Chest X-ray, PA view. Patient: 71 years old, sex M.
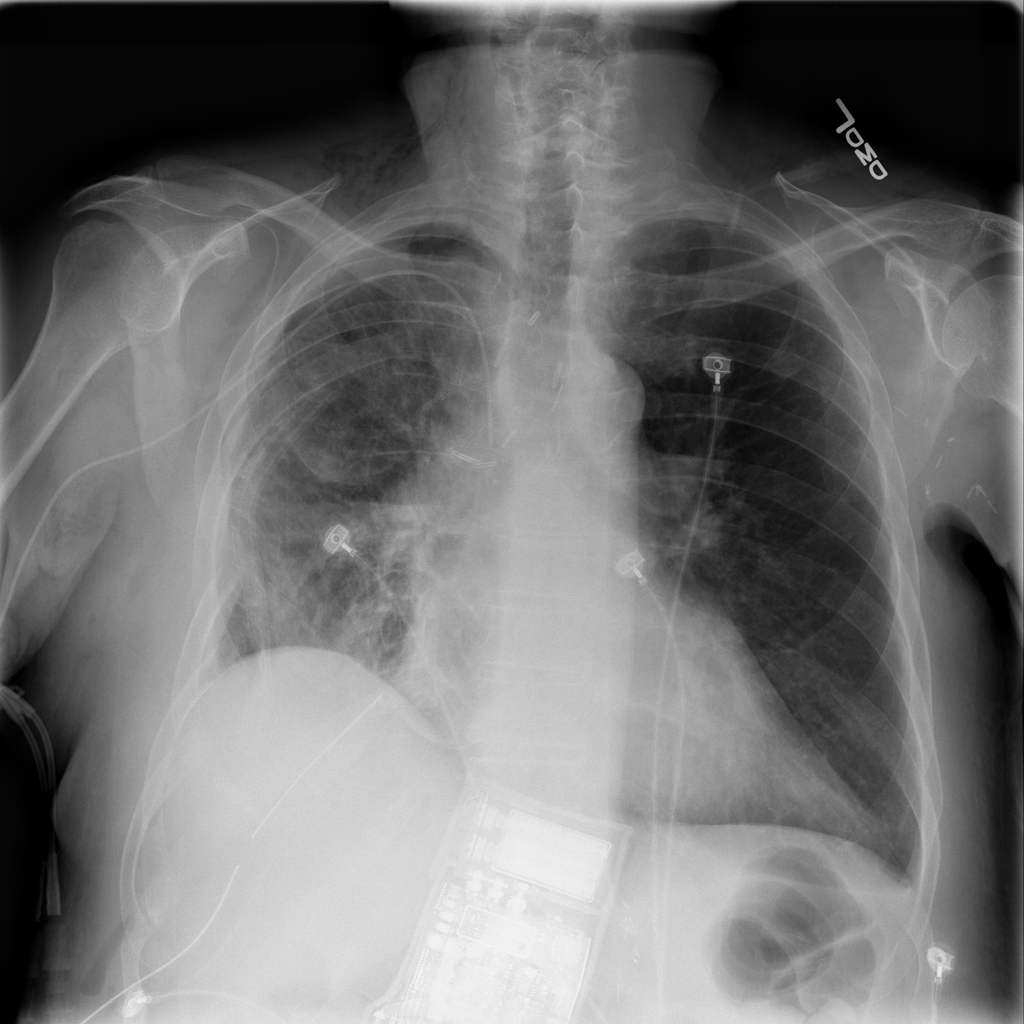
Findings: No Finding